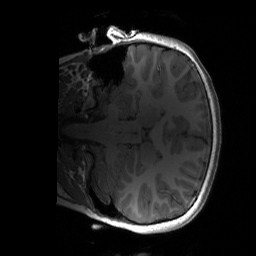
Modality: T1w
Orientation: coronal
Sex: female
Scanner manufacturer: siemens
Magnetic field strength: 3 T
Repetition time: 1.9 s
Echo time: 0.00243 s